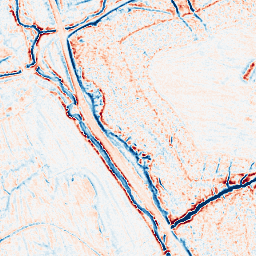
Category: edge_preserving
Decomposition family: anisotropic_diffusion
Decomposition parameters: iterations: 10
kappa: 50
gamma: 0.15
Upsampling method: bilinear
Upsampling parameters: scale: 4
Upsampling scale: 4